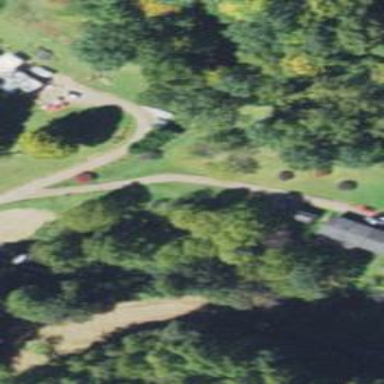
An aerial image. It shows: Driveway.